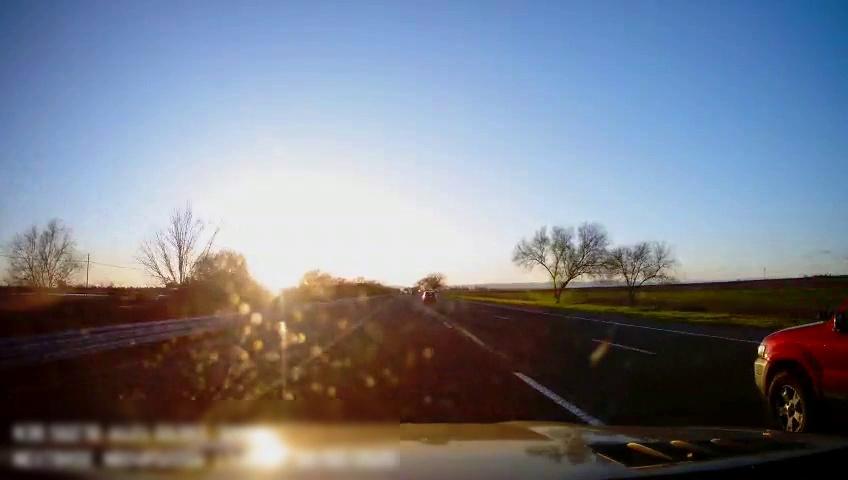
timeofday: Day
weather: Sunny
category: Drivable Space
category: Vehicles | Car
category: Vehicles | Car
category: Lanes | Alternate Lane
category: Lanes | Current Lane
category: Lanes | Current Lane
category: Lanes | Alternate Lane